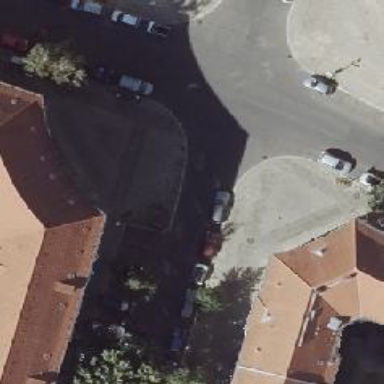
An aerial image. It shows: Residential road with asphalt surface and separate sidewalk.